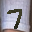
Label: 7